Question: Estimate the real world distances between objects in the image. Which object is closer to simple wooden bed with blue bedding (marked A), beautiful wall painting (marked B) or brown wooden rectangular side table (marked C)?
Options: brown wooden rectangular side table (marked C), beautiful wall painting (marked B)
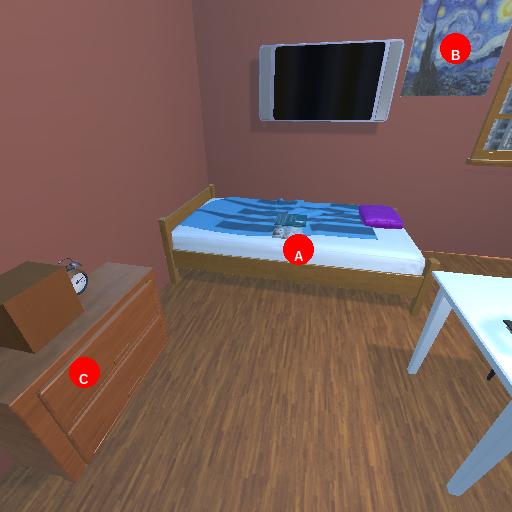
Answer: brown wooden rectangular side table (marked C)